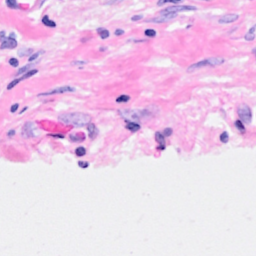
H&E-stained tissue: Breast